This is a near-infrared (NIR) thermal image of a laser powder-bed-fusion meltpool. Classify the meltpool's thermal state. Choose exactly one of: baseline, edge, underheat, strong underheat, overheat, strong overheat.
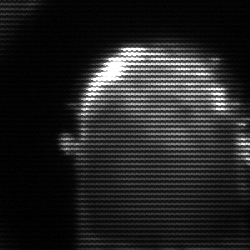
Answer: baseline